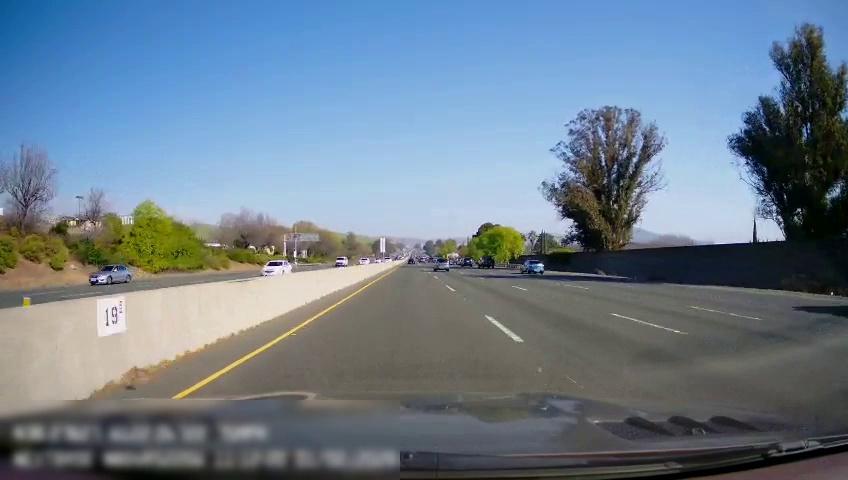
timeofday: Day
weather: Sunny
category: Drivable Space
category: Drivable Space
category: Vehicles | Car
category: Vehicles | Car
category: Vehicles | Van
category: Vehicles | SUV
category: Vehicles | Car
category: Vehicles | SUV
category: Vehicles | Truck
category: Vehicles | SUV
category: Vehicles | Other LV
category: Vehicles | Car
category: Lanes | Alternate Lane
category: Lanes | Current Lane
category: Lanes | Current Lane
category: Lanes | Alternate Lane
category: Lanes | Opposite Lane
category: Lanes | Opposite Lane